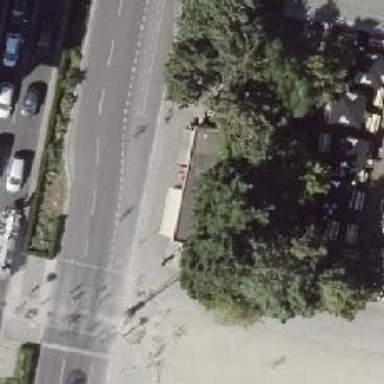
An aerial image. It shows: Fast food establishment.